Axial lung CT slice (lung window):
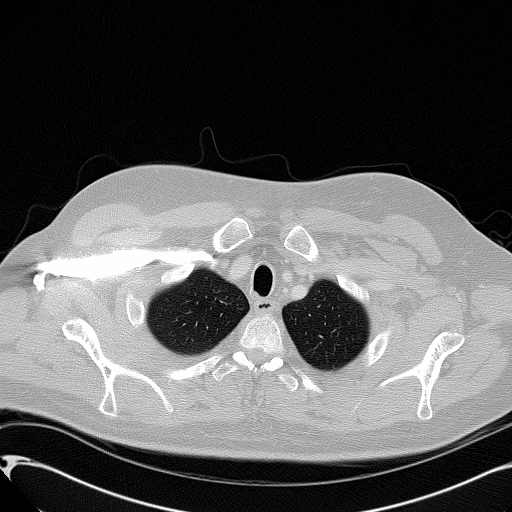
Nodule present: no